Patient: sex F, age 47
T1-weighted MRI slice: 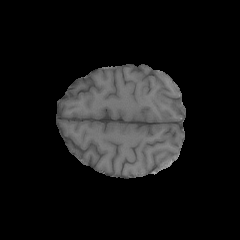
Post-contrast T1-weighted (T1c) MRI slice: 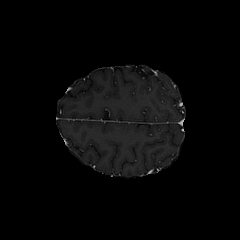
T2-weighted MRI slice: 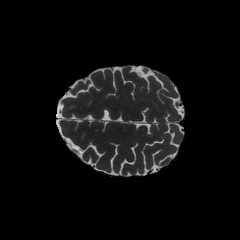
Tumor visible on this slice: no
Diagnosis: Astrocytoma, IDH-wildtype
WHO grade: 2